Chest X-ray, PA view. Patient: 16 years old, sex F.
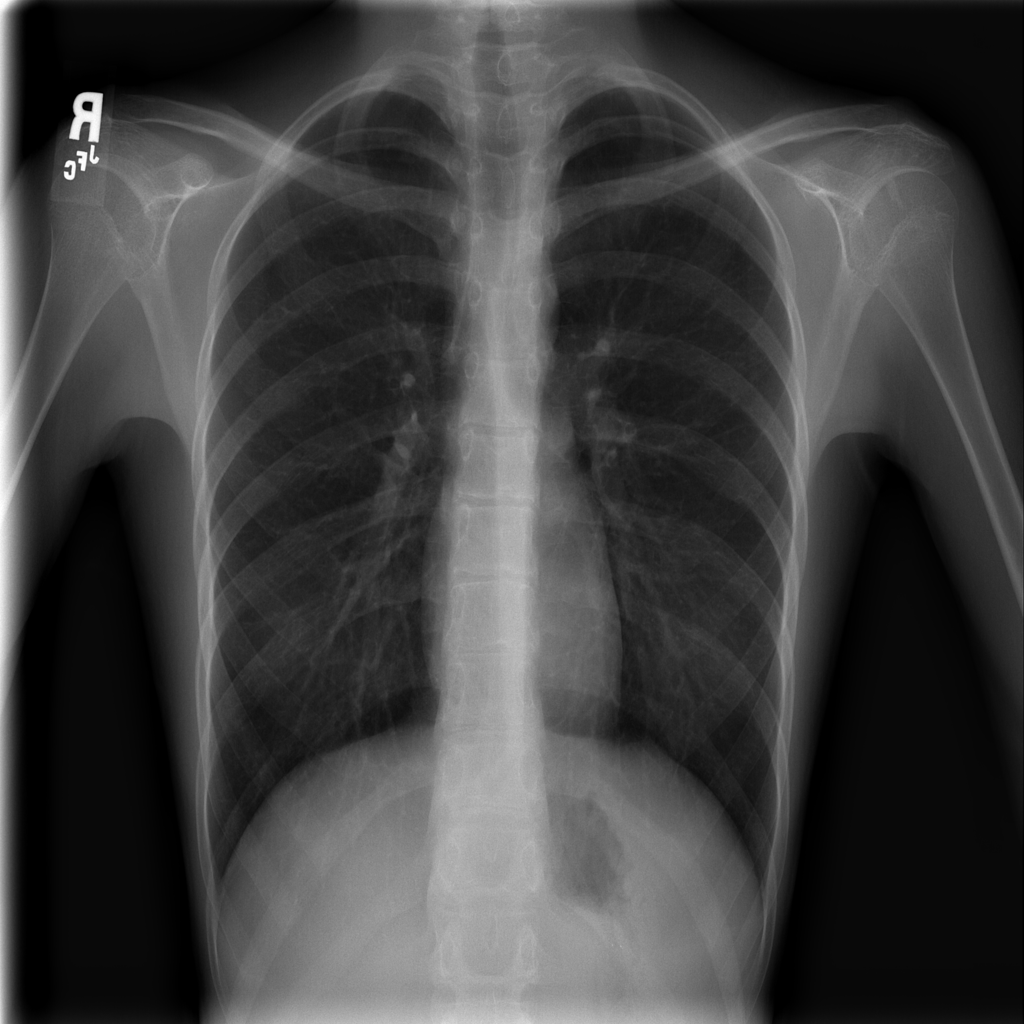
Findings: No Finding